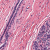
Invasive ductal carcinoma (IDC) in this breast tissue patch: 0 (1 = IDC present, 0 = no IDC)